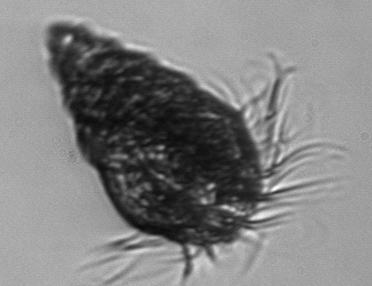
Label: Laboea_strobila